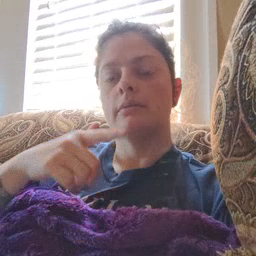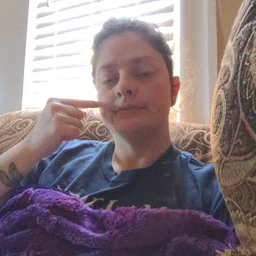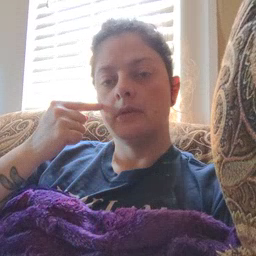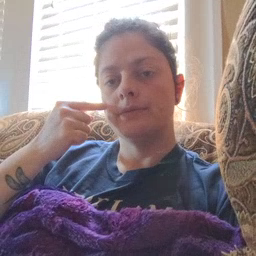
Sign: smile